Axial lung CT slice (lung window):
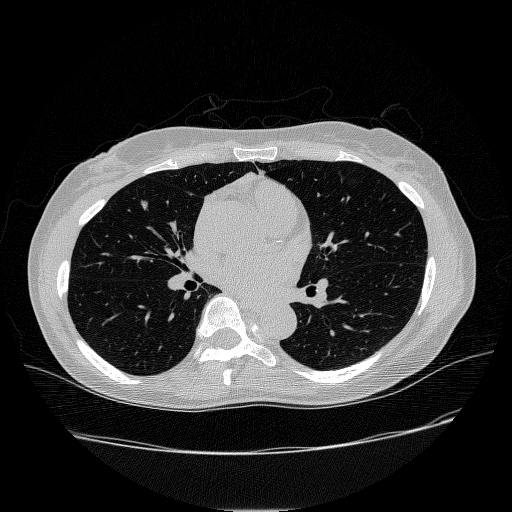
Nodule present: yes
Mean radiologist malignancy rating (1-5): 2.75